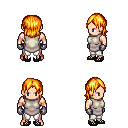
a pixel art fantasy rpg character, male body template, human, light skin, white tunic, white pants, light blonde long bangs hairstyle, metal gloves, ghillies, four views (front, back, left, right), 2x2 character sprite sheet, small pixel art, hard edges, no anti-aliasing